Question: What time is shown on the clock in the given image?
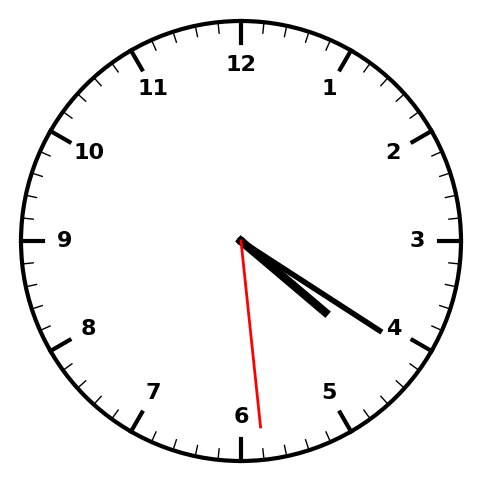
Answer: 04:20:29